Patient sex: F
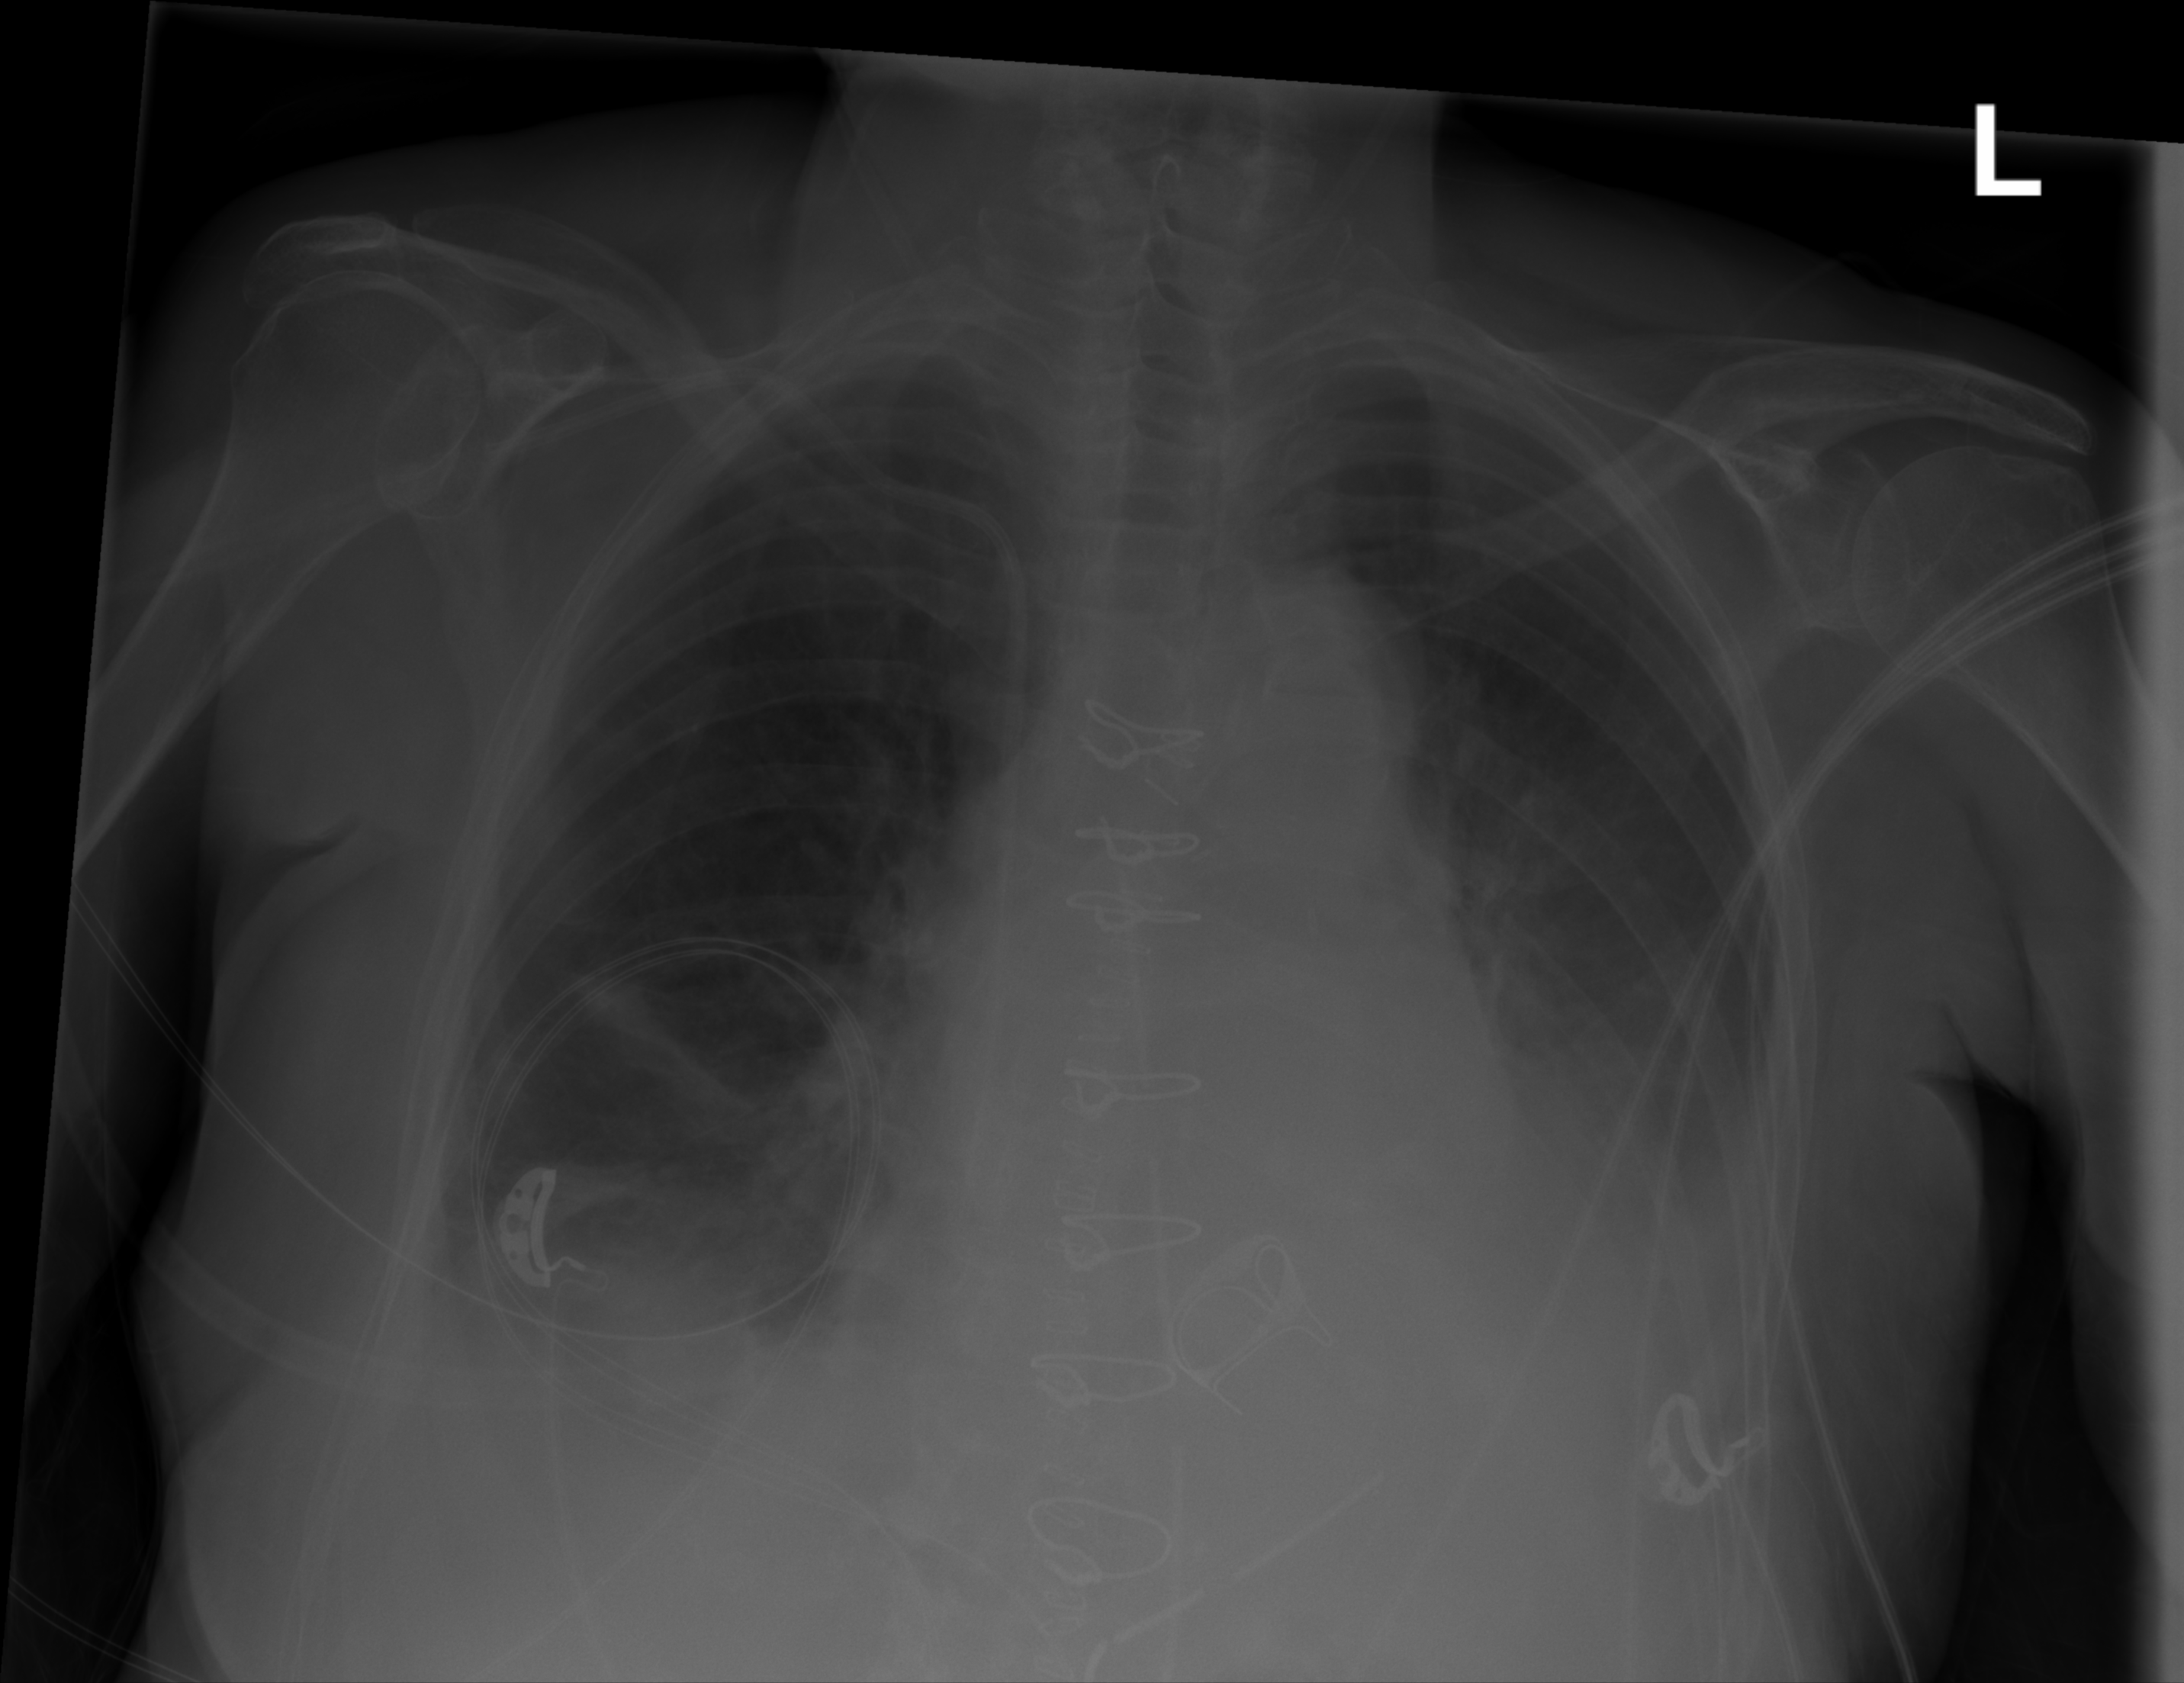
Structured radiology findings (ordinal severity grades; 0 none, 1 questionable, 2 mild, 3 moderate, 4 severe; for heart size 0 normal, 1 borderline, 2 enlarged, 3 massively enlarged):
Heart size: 2
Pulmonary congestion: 2
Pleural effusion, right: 2
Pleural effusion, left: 2
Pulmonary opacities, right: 1
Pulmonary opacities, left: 0
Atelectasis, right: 2
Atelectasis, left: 2